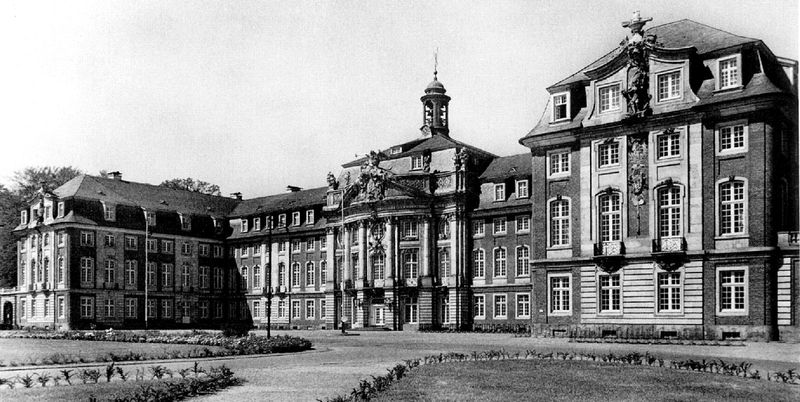
Titel: Münster, fürstbischöfliches Residenzschloss
Künstler: Johann Conrad Schlaun
Standort: Münster (EU - D - NRW)
Schlagwörter: flügel, bäume, fenster, laterne, säule, säulen, dach, gebäude, haus, park, rasen, schloss, weg, wiese, architektur, wege, pflanzen, turm, garten, fassade, türen, verzierung, stuck, foto, fotografie, eingang, fugen, glockenturm, kreuz, palast, gauben, schwarzweiß, portal, glocke, fotographie, einfassung, dreiflügelanlage, gartenanlage, sanssoucci, s#iöem, tir